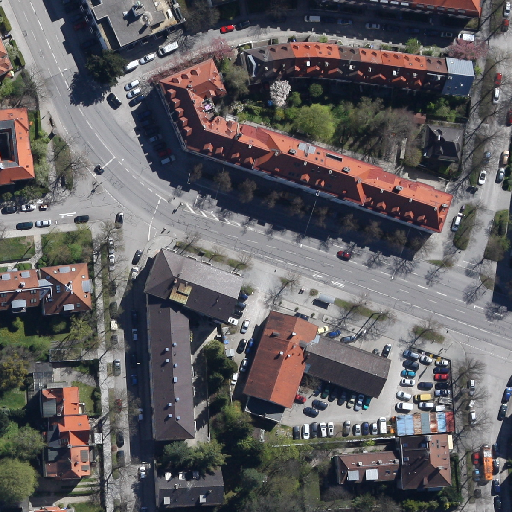
Referring expression: long truck in the parking area